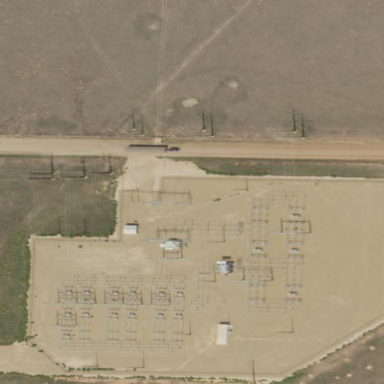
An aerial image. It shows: Fence surrounds transmission level power substation.